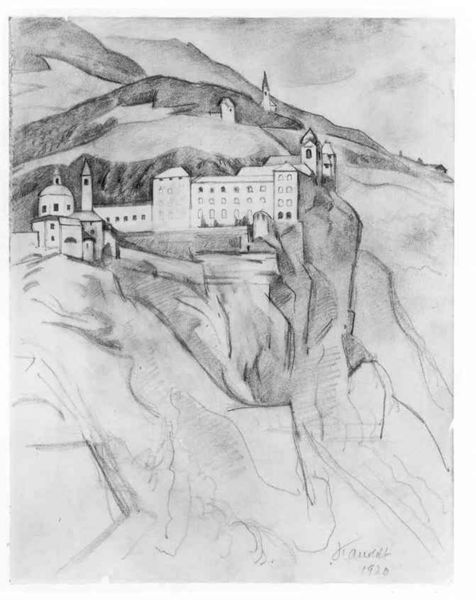
Titel: Blick auf Sabiona
Künstler: Alexander Kanoldt
Standort: Karlsruhe
Institution: Staatliche Kunsthalle Karlsruhe
Schlagwörter: berg, felsen, himmel, schatten, weiß, wolken, kirchturm, landschaft, stadt, fenster, grau, licht, schwarz, skizze, zeichnung, anlage, dach, gebäude, haus, wiese, stein, steine, signatur, feld, felder, häuser, hügel, natur, weide, kirche, wiesen, tal, wald, wasserfall, anhöhe, rund, turm, fassade, ort, abhang, berge, fels, gebirge, hang, klippen, steilhang, dorf, dächer, mauer, grafik, steil, signiert, grisaille, kuppel, vorsprung, inschrift, striche, tor, klippe, kirchen, kirchtürme, panorama, stadtansicht, kante, unterschrift, burg, eckig, kloster, kuppeln, türme, dom, alpen, kohle, festung, abgrund, schraffur, schwarz weiß, radierung, bleistift, mauern, lanschaft, stadtmauer, tirol, kliff, graphit, komplex, assissi, feste, natru, kantig, drof, 1920, 1926, 1928, am berg, gebirgskloster